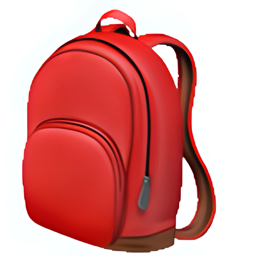
Name: school satchel
Emoji: 🎒
Group: Objects
Sub-group: clothing